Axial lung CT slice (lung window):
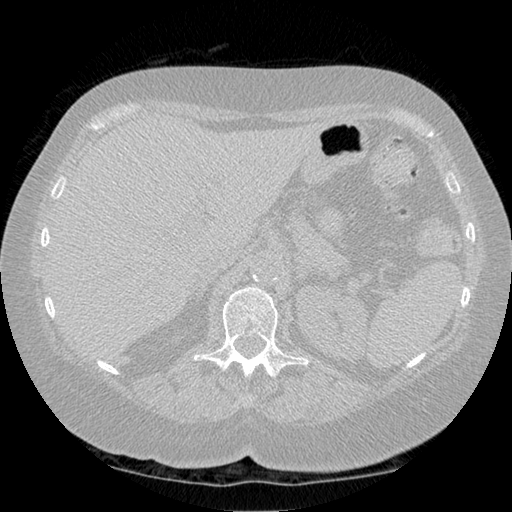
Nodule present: no